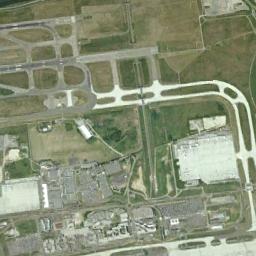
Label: airport